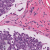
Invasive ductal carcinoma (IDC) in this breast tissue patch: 0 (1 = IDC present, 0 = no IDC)